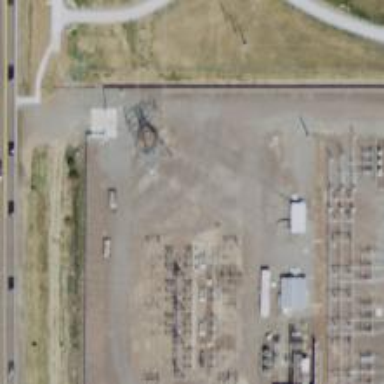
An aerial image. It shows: Lattice structure tower.